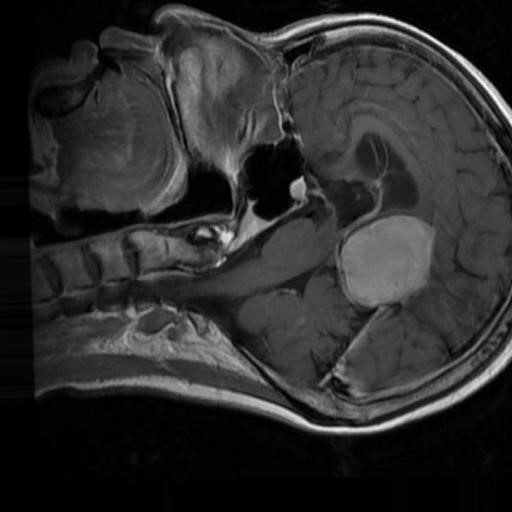
Label: brain_menin